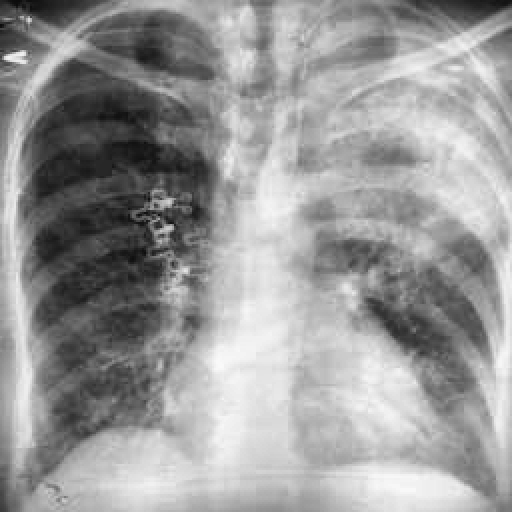
Finding: TUBERCULOSIS